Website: macys
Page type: delivery-shipping
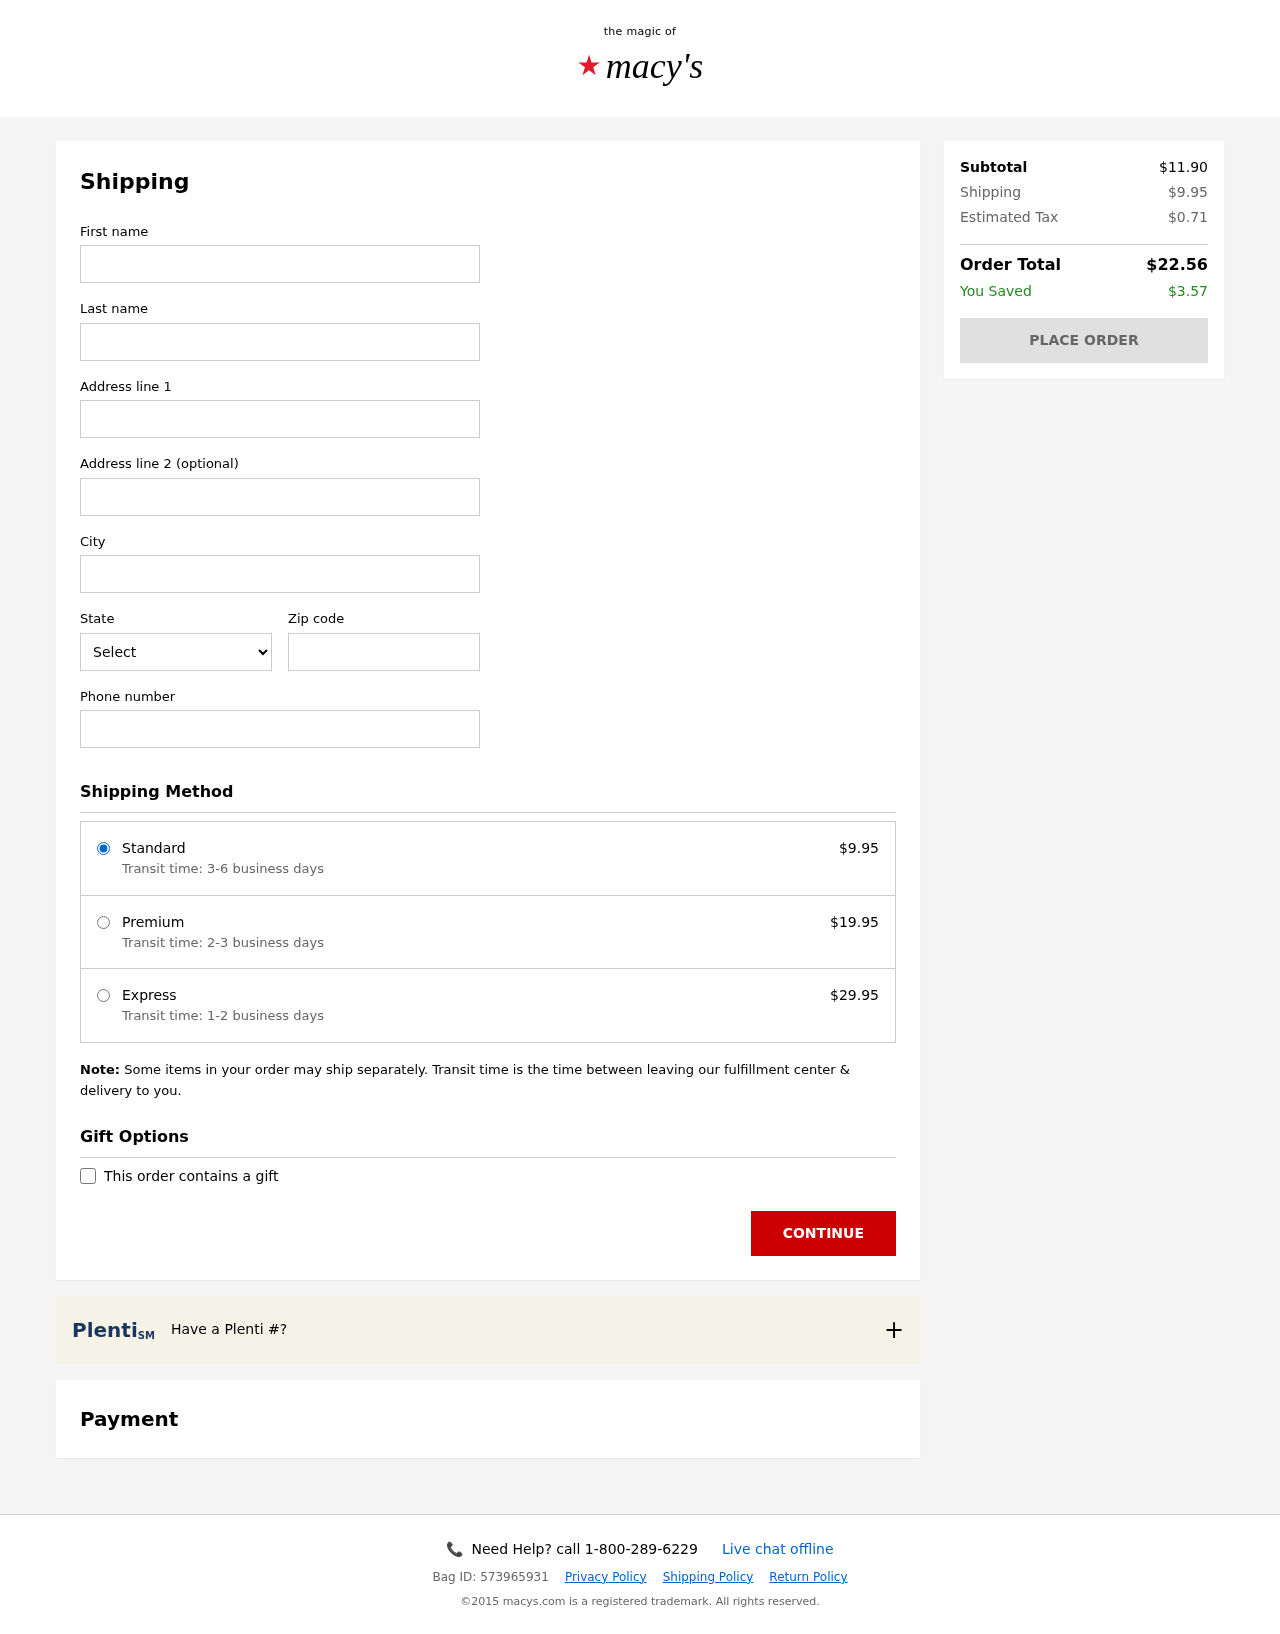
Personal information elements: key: PII_CITY
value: Munozmouth
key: PII_FIRSTNAME
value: Kristy
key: PII_LASTNAME
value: Taylor
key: PII_PHONE
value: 7367965658
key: PII_POSTCODE
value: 12861
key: PII_STATE_ABBR
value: SC
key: PII_STREET
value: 7863 Saunders Avenue Apt. 538
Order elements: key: ORDER_SHIPPING_COST
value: $9.95
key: ORDER_SHIPPING_PREMIUM
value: $19.95
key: ORDER_SHIPPING_EXPRESS
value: $29.95
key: ORDER_SUBTOTAL
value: $11.90
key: ORDER_TAX
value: $0.71
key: ORDER_TOTAL
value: $22.56
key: ORDER_SAVINGS
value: $3.57